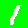
Digit: 1